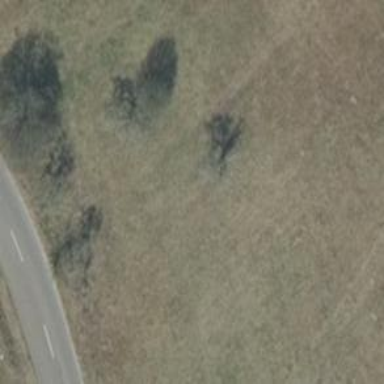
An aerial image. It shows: Deciduous broadleaved tree.